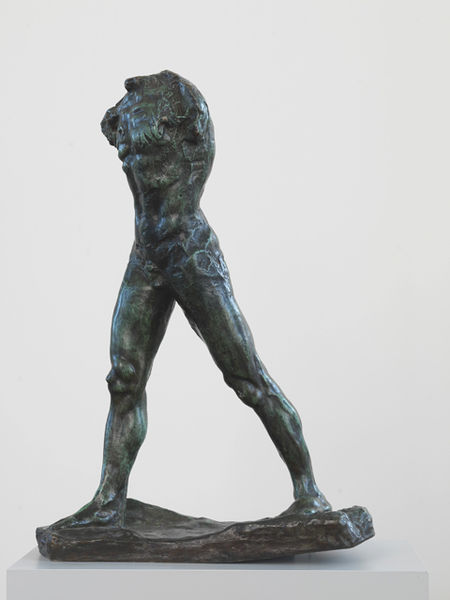
Titel: Schreitender Mann
Künstler: Auguste Rodin
Standort: Karlsruhe
Institution: Staatliche Kunsthalle Karlsruhe
Schlagwörter: akt, blau, dunkel, fuß, kopf, körper, mann, nackt, grün, impressionismus, bewegung, brust, holz, licht, nacht, schwarz, expressionismus, anatomie, arm, arme, mensch, sockel, stehen, ast, stamm, gehen, boden, figur, schultern, skulptur, statue, beine, bein, füße, zwei, laufen, blue, white, black, green, old, muskeln, büste, metall, läufer, nabel, bronze, plastik, rodin, geschlecht, knie, waden, oberkörper, foto, muskulös, penis, rippen, torso, barfuß, kupfer, seite, bläulich, stand, schritt, korpus, expressiv, muskel, classical, greek, man, naked, nude, roman, stone, stark, schreiten, head, grünlich, feet, male, metal, basis, standbein, guss, schief, walking, gestreckt, kopflos, sculpture, step, dead, standbild, wiege, rumpf, human, ancient, pose, history, rome, abguss, stele, walk, adonis, art, foot, hips, spannung, form, legs, patina, bare, god, chest, figure, shoulders, rough, strong, ohne kopf, grünspan, act, armlos, standing, body, muscle, stomach, thighs, wippe, bronzeskulptur, neuartig, base, broken, fragment, greece, iron, knee, leg, posed, muscles, schreitender, copper, sport, knees, zwi, 19. jahrhundert, 20. jahrhundert, po, nacked, keine arme, kein kopf, brnze, belly, carved, walker, gay, gey, headless, cast, damaged, armless, muscular, 3d, der schreitende, fragement, stride, striding, calves, bronze statue ohne kopf und arme, tors, nickal, verdigris, beine körper, casting, lags, walkman, impotence, six pack